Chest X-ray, PA view. Patient: 16 years old, sex M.
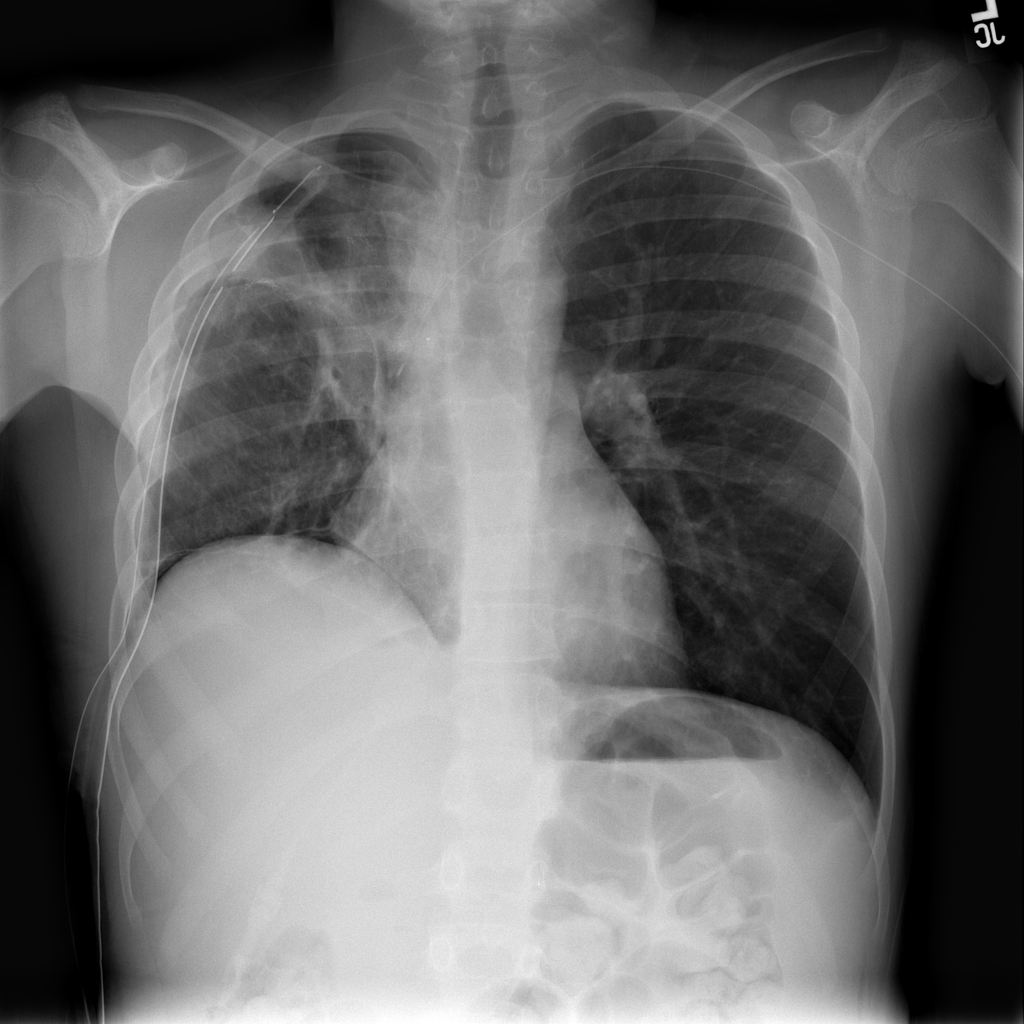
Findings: Pneumothorax